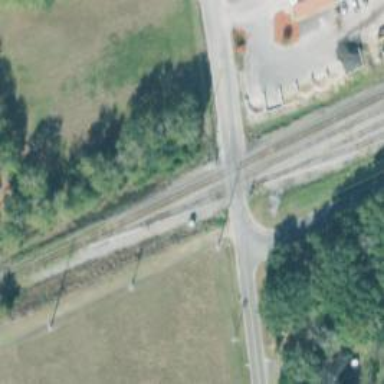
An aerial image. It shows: Level crossing with lights at railway intersection.